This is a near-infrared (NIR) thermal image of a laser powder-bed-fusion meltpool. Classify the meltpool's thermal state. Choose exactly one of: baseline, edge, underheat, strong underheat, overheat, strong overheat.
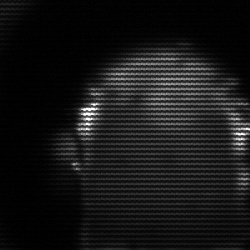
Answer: baseline